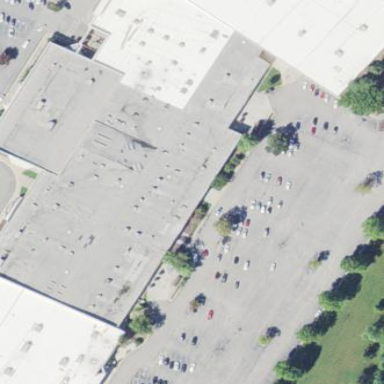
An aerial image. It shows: Mall building.